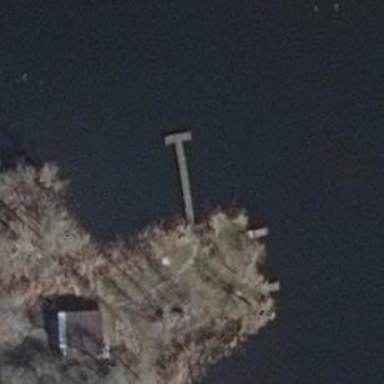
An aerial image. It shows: Man-made pier.